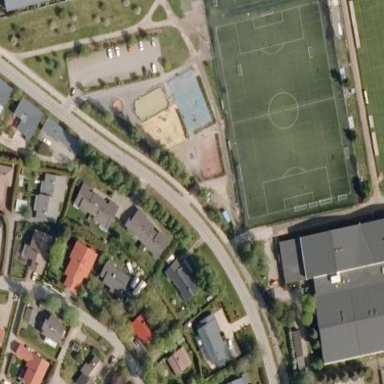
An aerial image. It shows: Soccer pitch for outdoor sports and leisure activities.